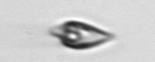
Label: Oxytoxum